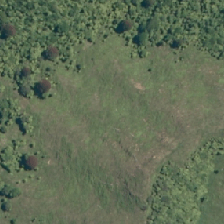
Land cover: low_producing_grassland